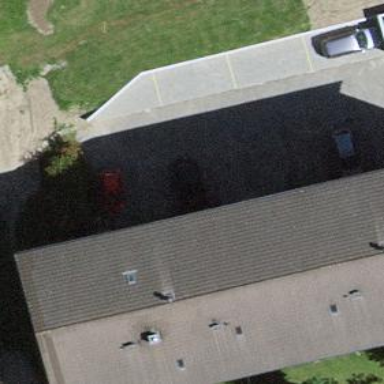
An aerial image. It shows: Residential building with gabled roof.